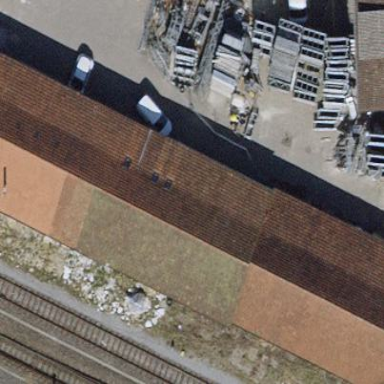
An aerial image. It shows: Roof covered with tiles.